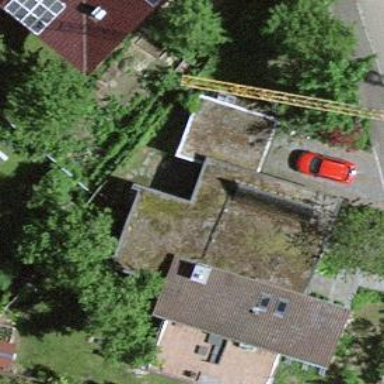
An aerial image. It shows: Detached building.